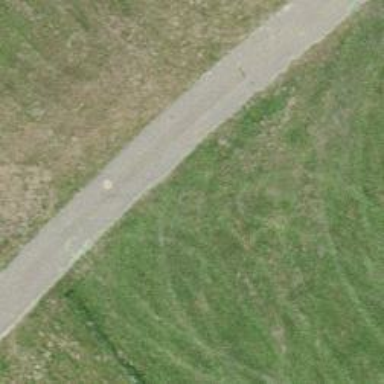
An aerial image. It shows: Steep track with grade 1 tracktype.